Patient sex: M
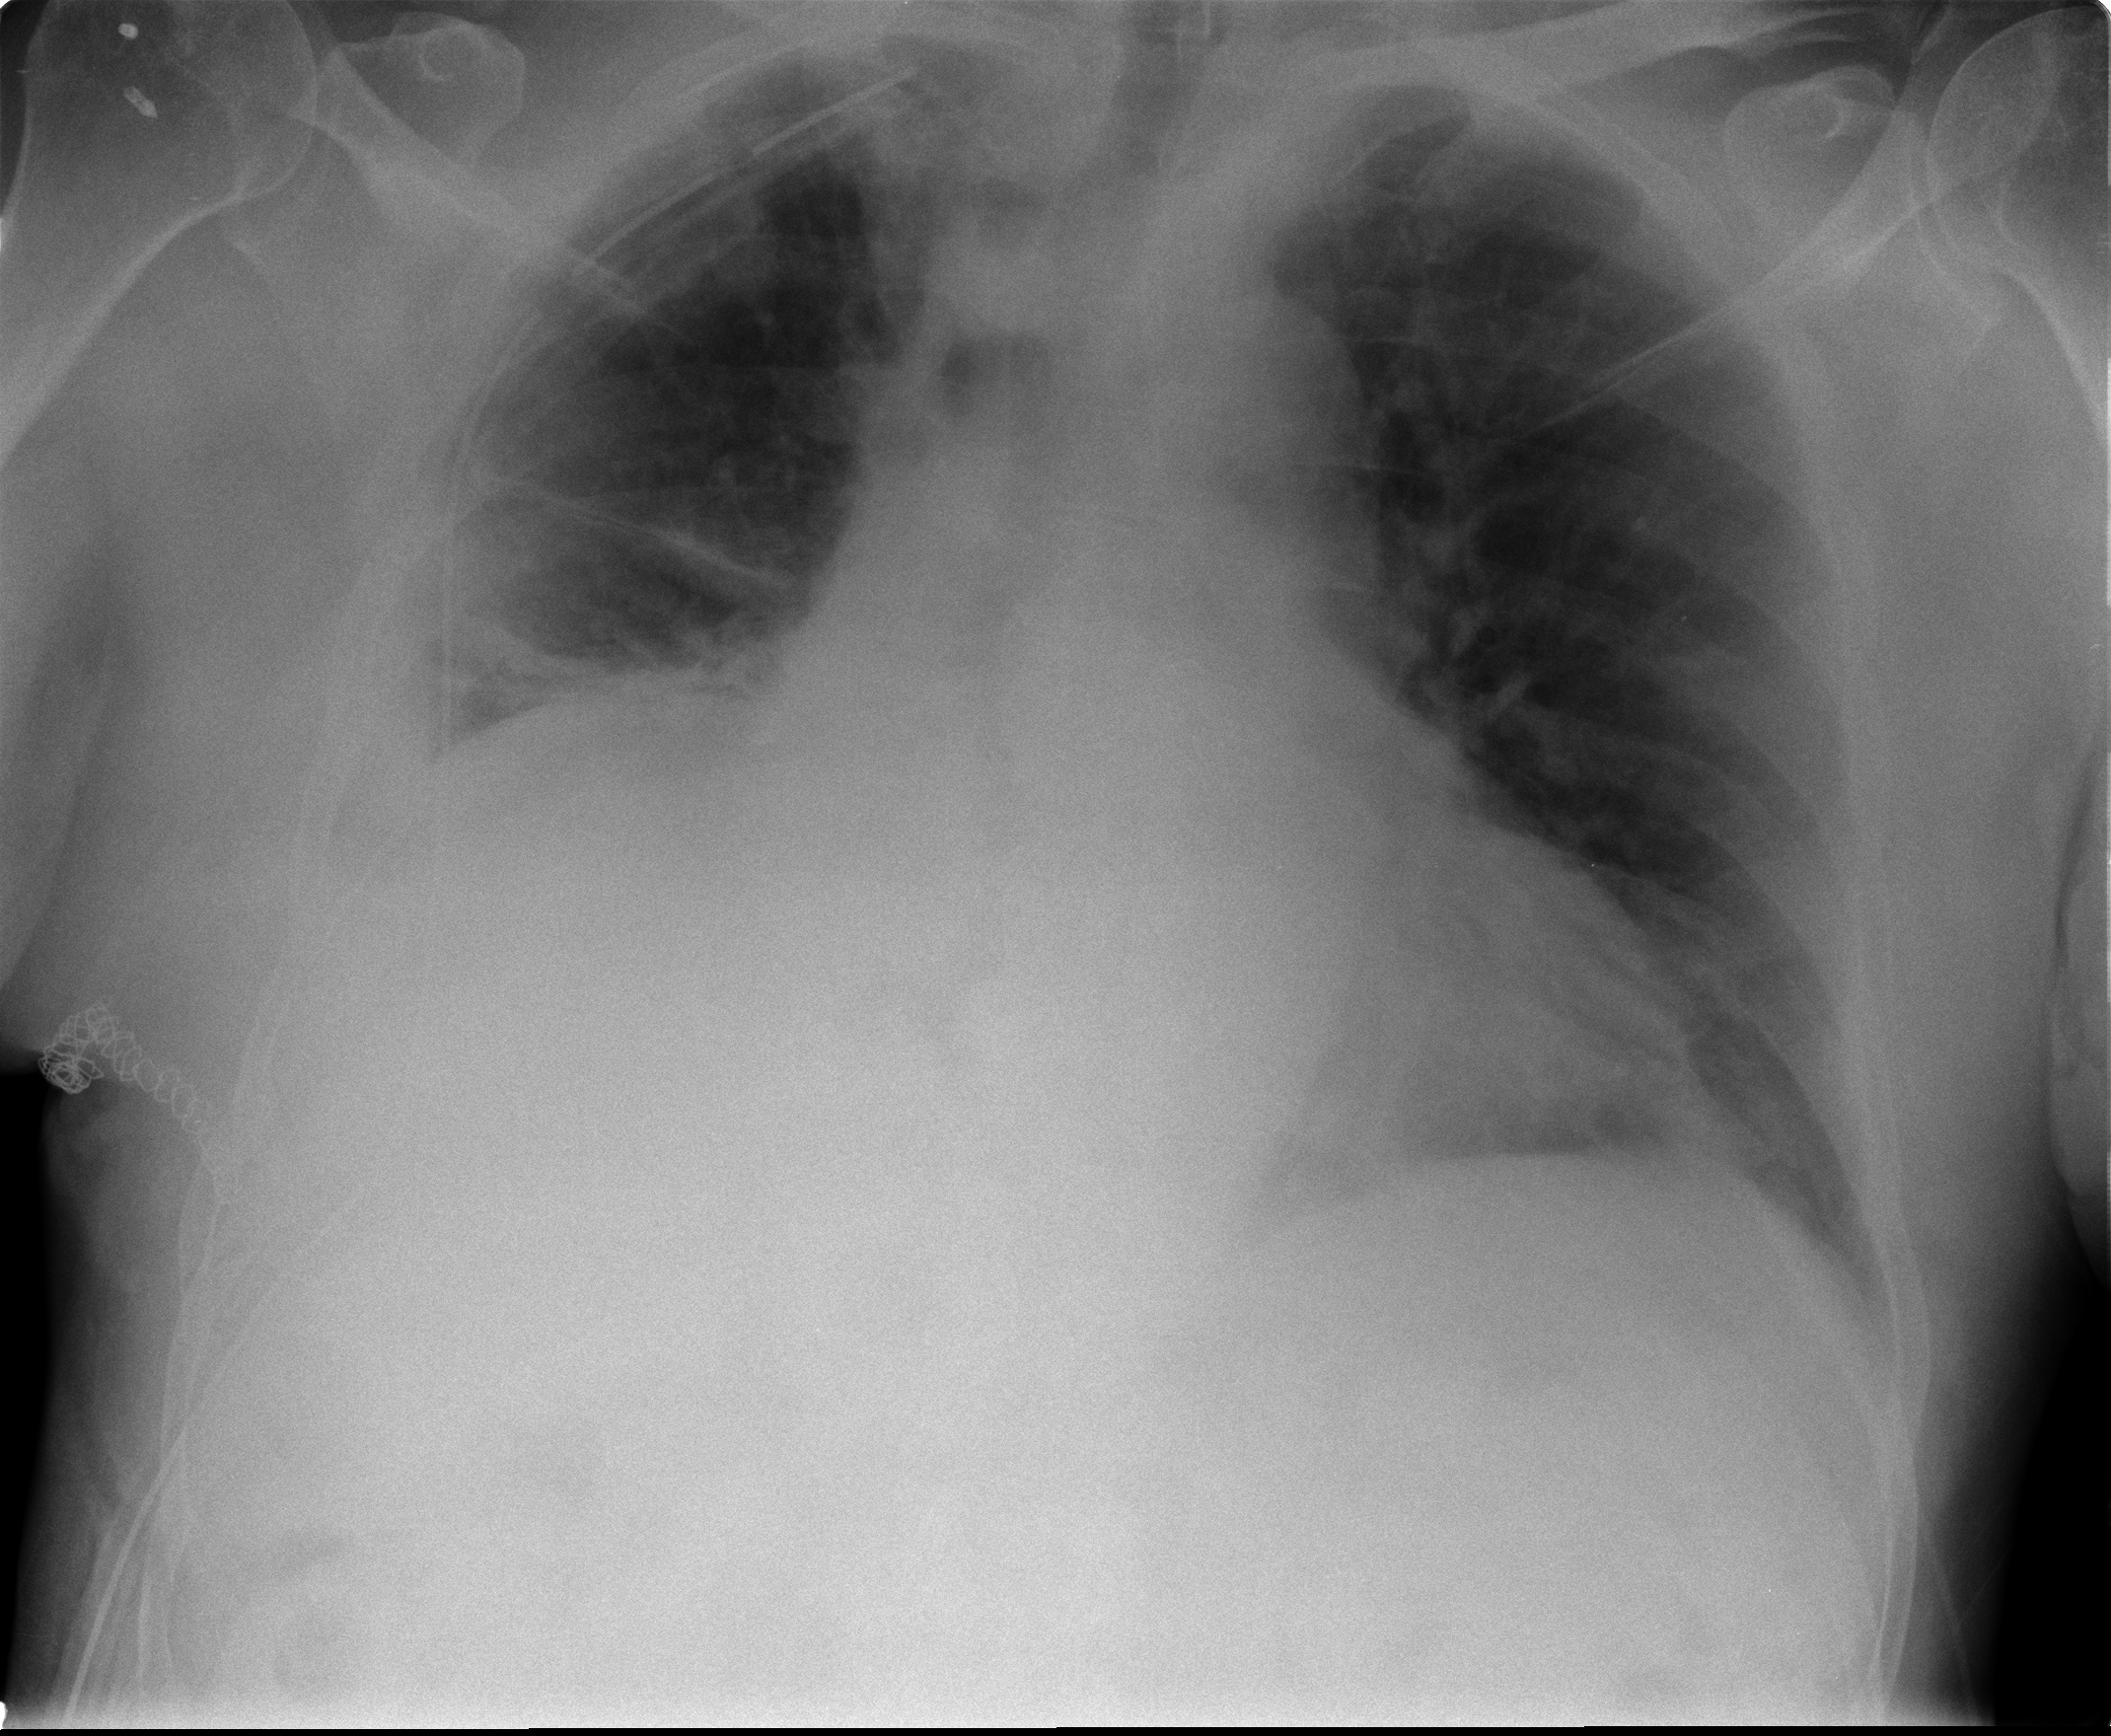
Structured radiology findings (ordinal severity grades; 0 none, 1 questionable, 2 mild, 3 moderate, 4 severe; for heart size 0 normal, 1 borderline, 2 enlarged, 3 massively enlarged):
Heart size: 1
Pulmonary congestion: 0
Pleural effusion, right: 2
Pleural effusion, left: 0
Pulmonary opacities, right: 0
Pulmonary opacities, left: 0
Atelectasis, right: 2
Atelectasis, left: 0